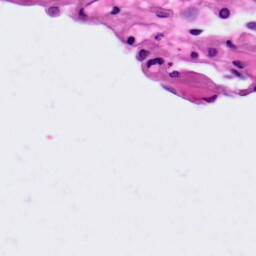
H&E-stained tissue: Lung